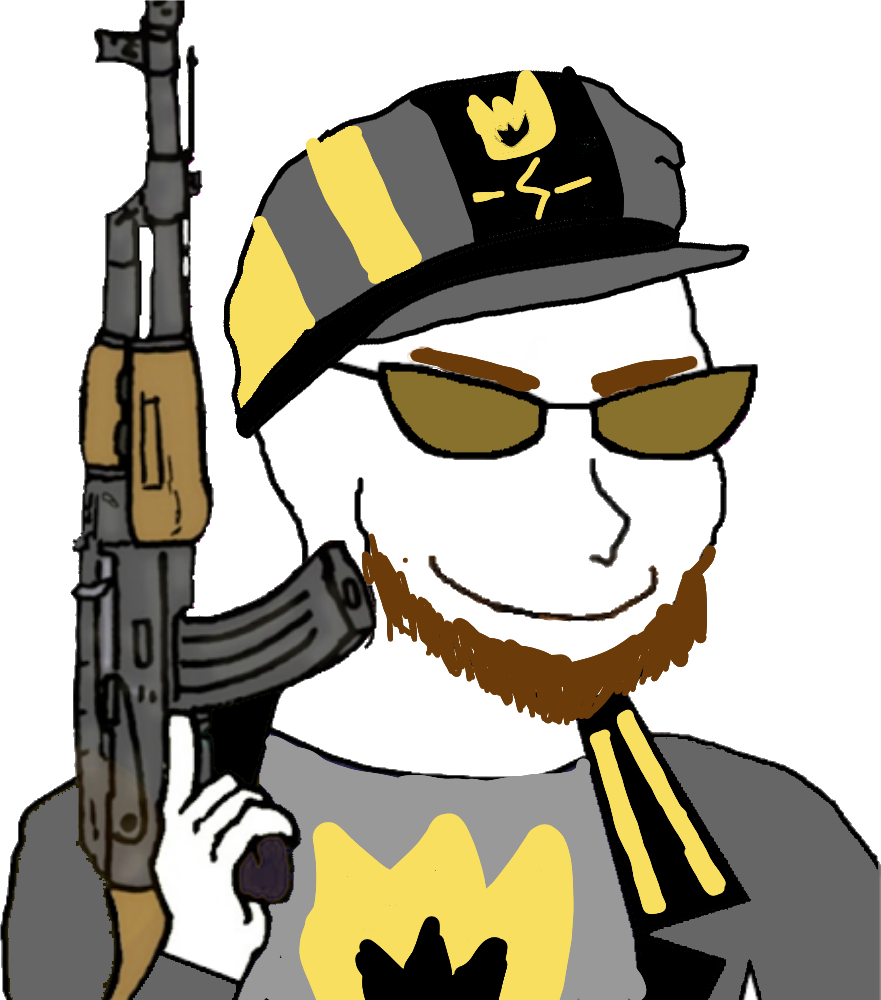
Label: 5_Oomer